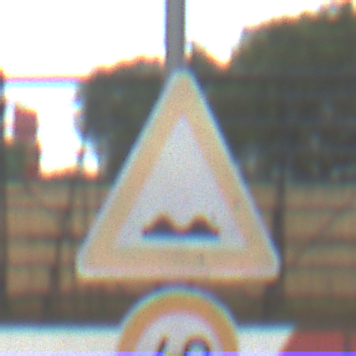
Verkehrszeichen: UnebeneFahrbahn
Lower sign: Geschwindigkeit40
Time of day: MorningAfternoon
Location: Outdoor (RoadRail)
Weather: PartlyCloudy
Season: NotSpecified
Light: Natural